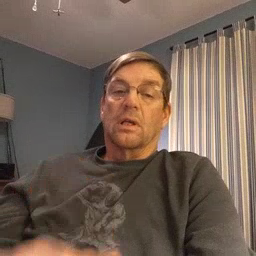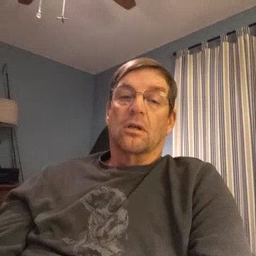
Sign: refrigerator